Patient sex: M
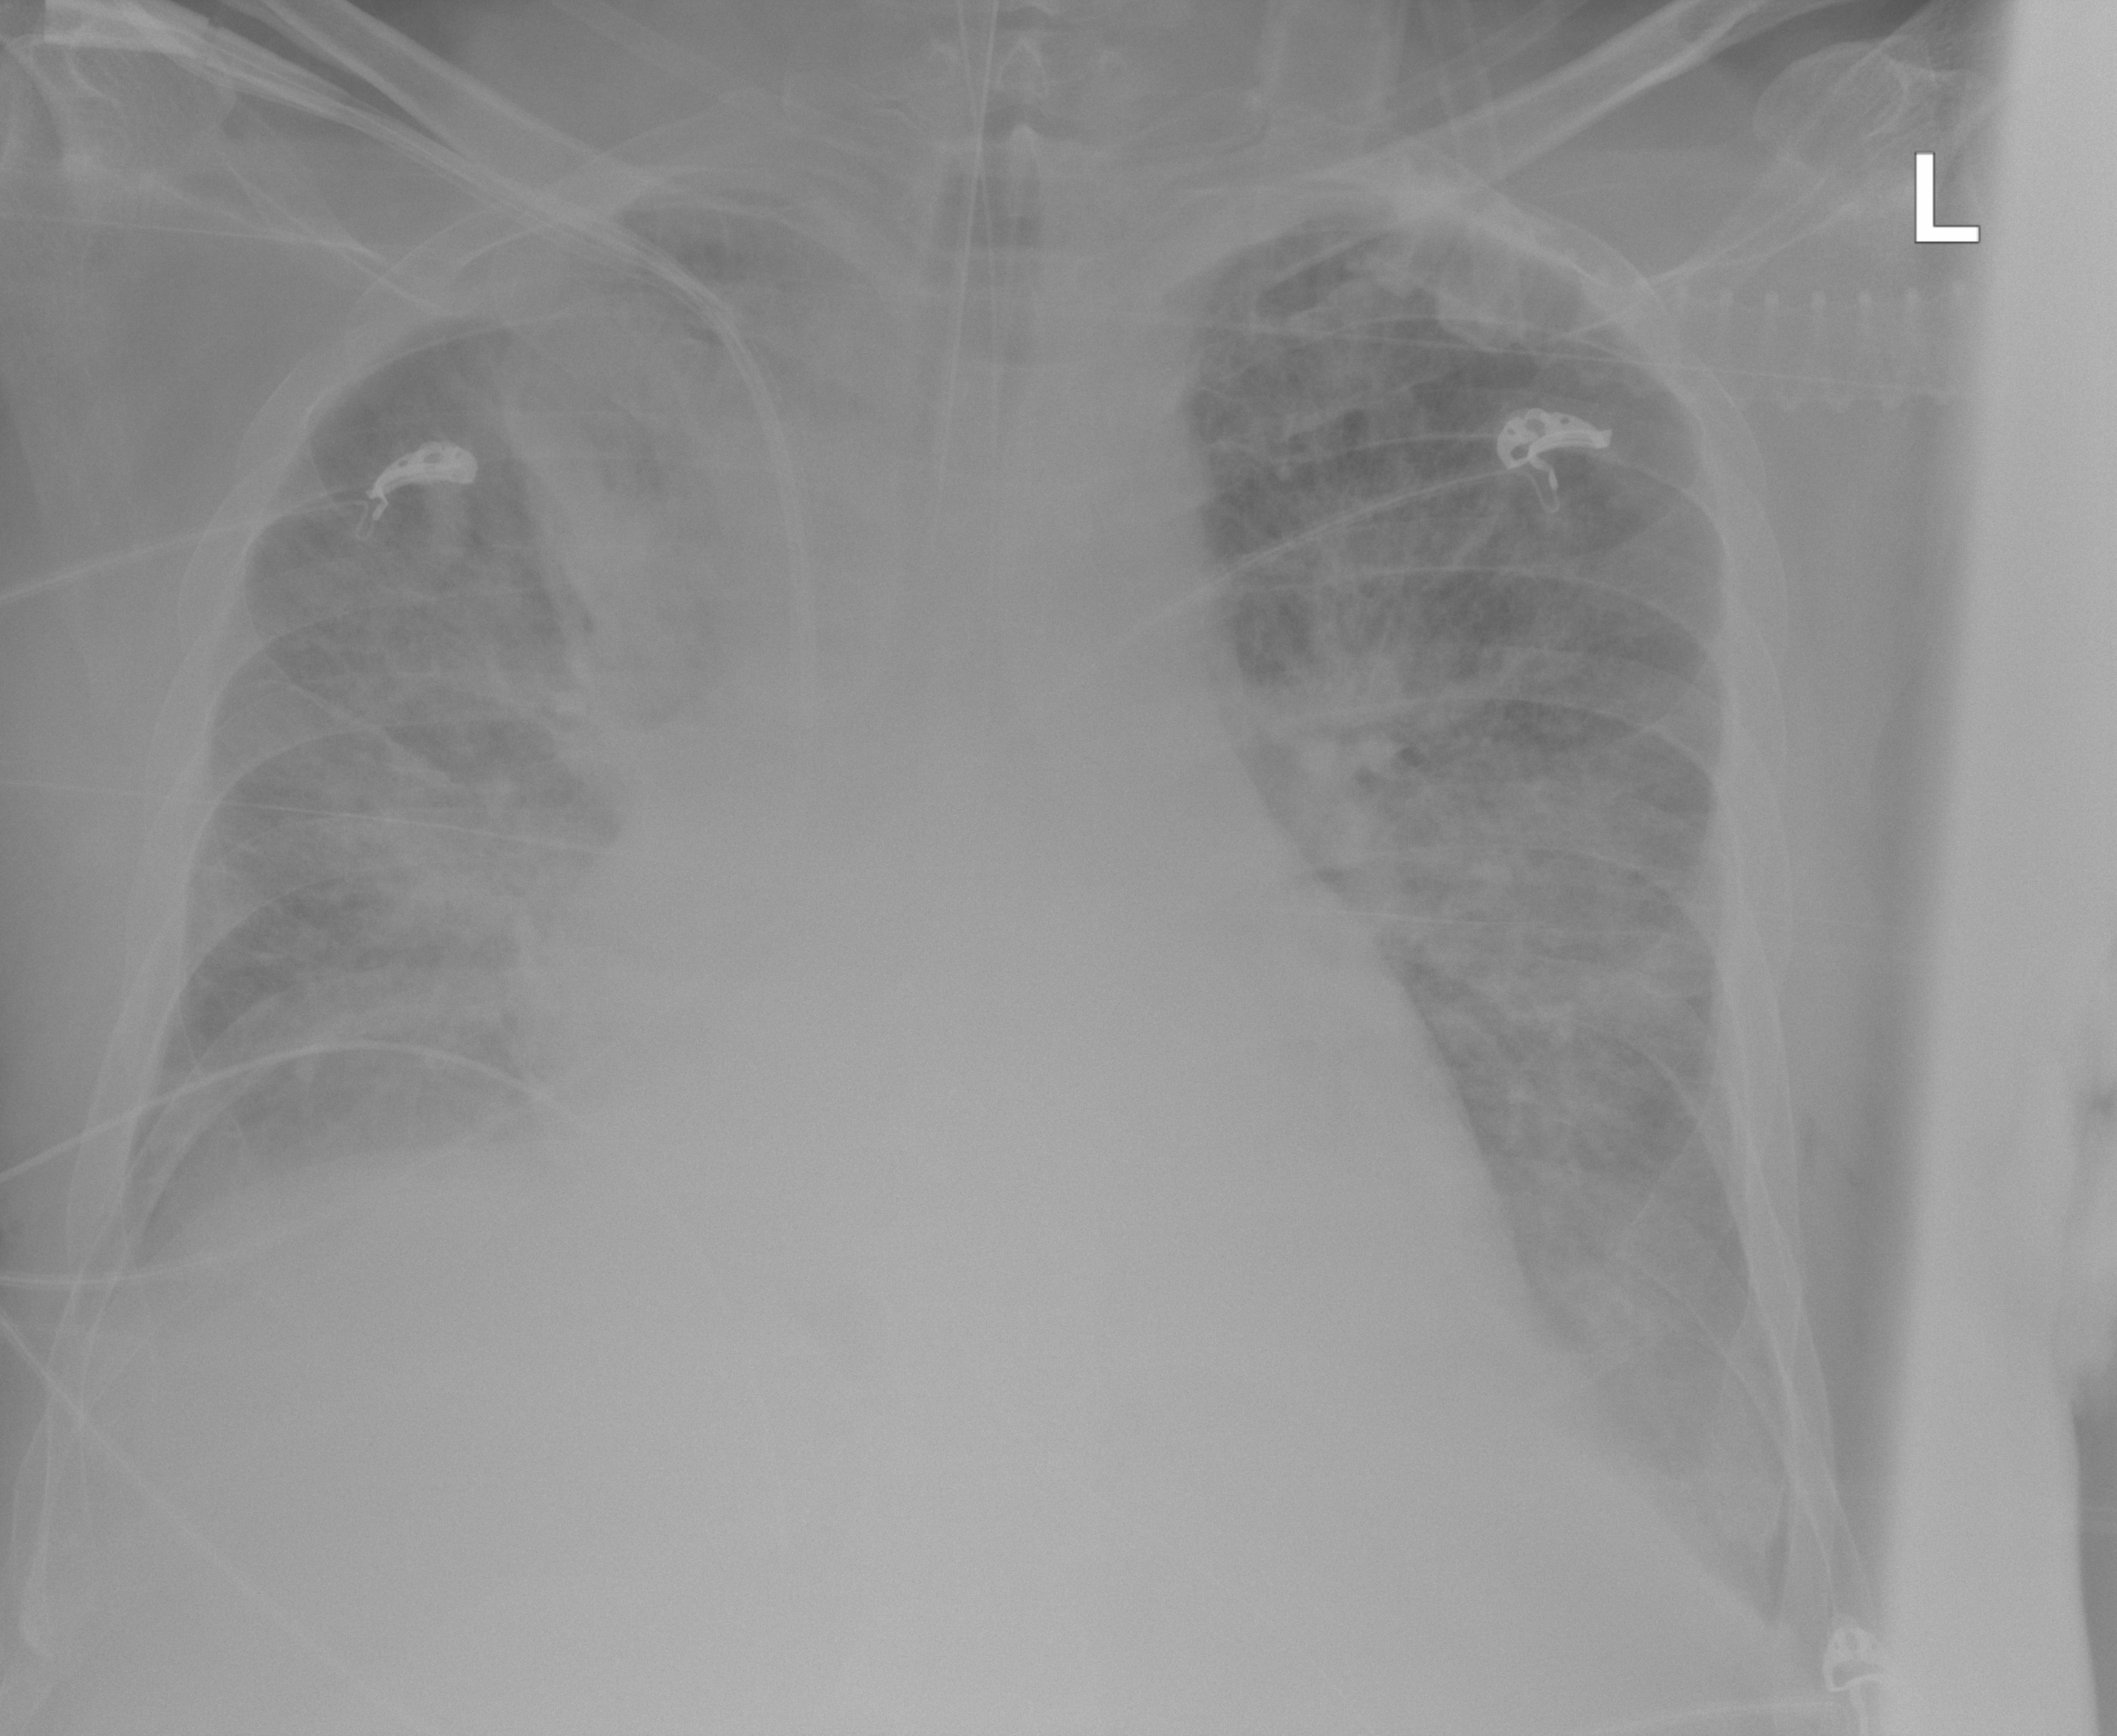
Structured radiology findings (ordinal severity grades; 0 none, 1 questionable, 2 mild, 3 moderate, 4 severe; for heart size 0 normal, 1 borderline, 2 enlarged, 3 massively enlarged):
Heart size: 2
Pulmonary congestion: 2
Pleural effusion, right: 1
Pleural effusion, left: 2
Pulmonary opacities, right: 3
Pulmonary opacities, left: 3
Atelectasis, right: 2
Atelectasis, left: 2